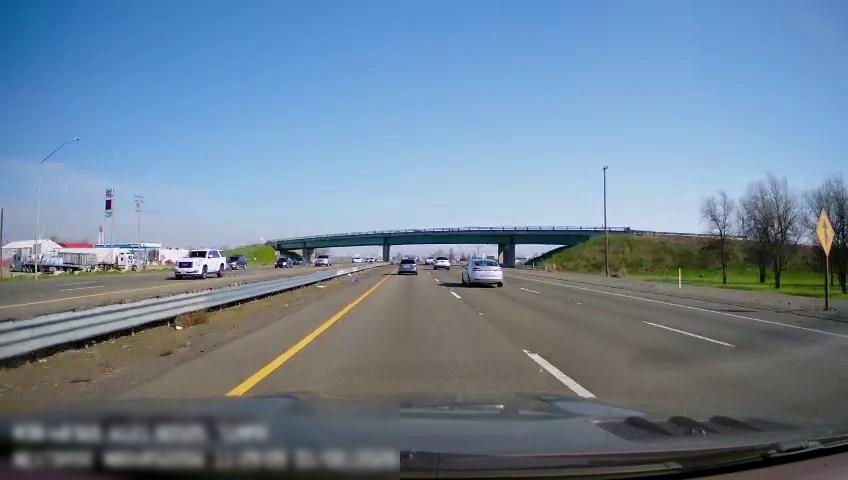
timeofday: Day
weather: Sunny
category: Drivable Space
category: Drivable Space
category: Vehicles | SUV
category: Vehicles | Car
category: Vehicles | Car
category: Vehicles | Car
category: Vehicles | SUV
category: Vehicles | Car
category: Vehicles | SUV
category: Vehicles | SUV
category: Vehicles | SUV
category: Lanes | Current Lane
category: Lanes | Current Lane
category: Lanes | Alternate Lane
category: Lanes | Alternate Lane
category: Lanes | Opposite Lane
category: Lanes | Opposite Lane
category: Lanes | Opposite Lane
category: Traffic | Signs